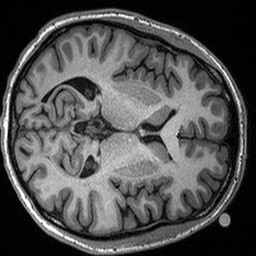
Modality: T1w
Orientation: axial
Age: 20
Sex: male